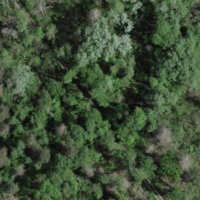
EUNIS habitat code: 41
Species observed at this site:
Lysimachia vulgaris
Lycopus europaeus